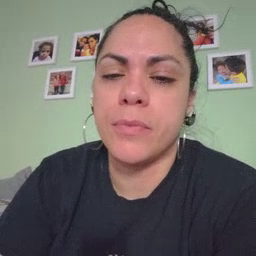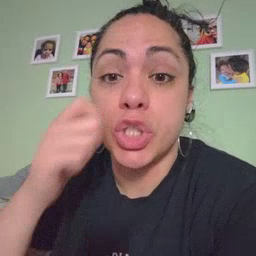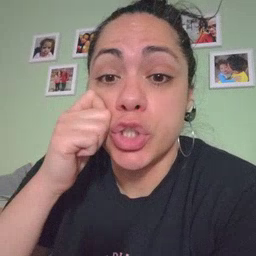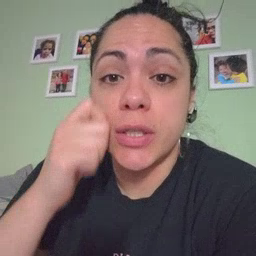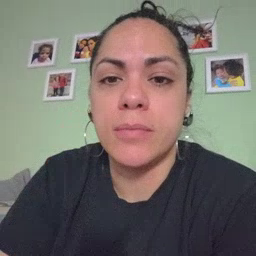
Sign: cheek